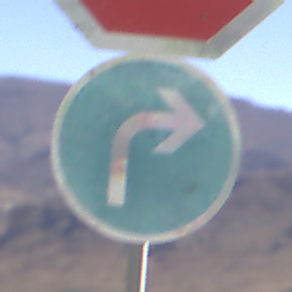
Verkehrszeichen: VorgeschriebeneFahrtrichtungRechts
Zusatzzeichen oben: Stop
Umgebung: Outdoor, Nature
Tageszeit: Midday
Wetter: Clear
Licht: Natural
Jahreszeit: NotSpecified
Kontrast: HighContrast